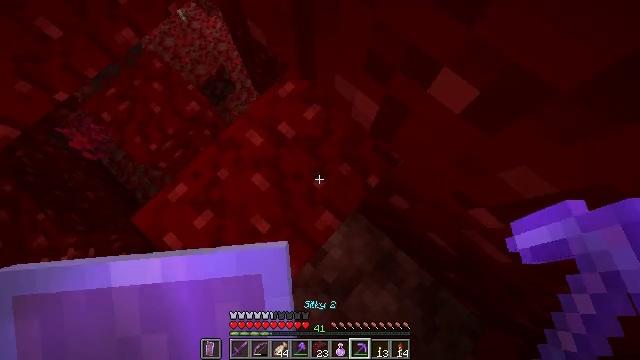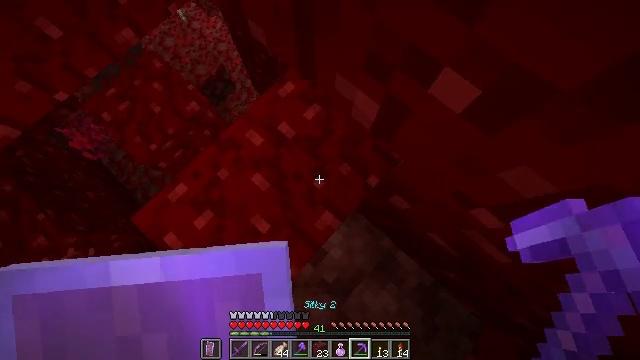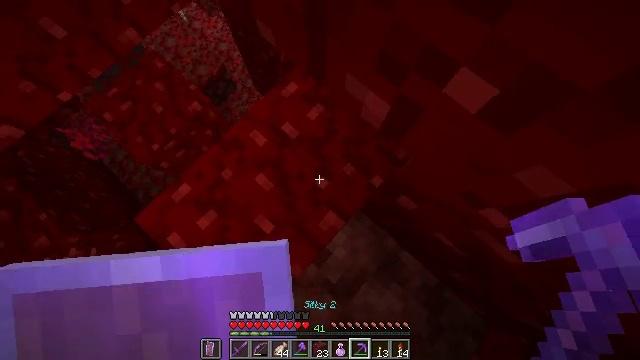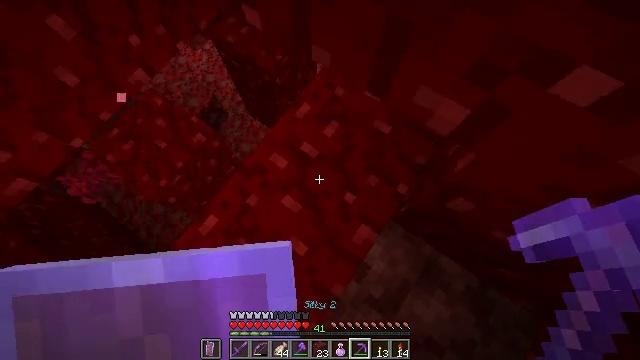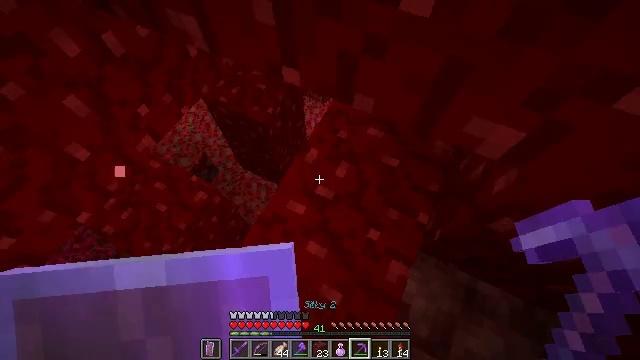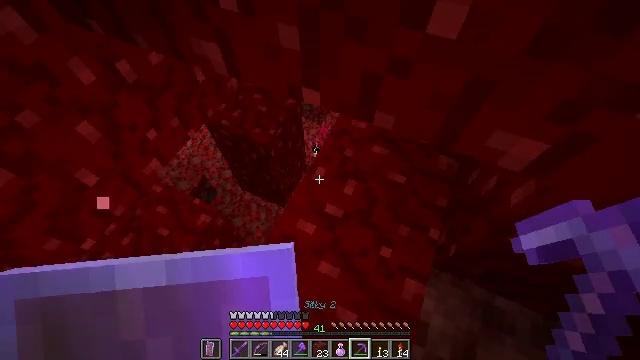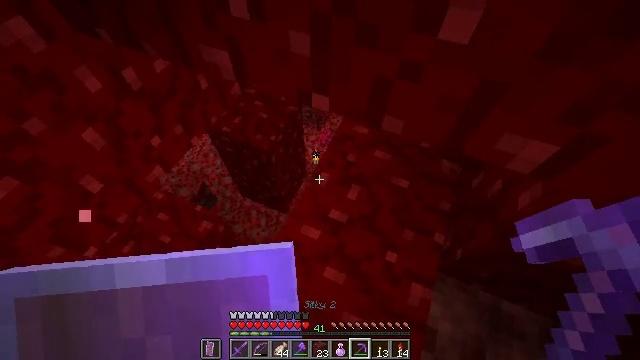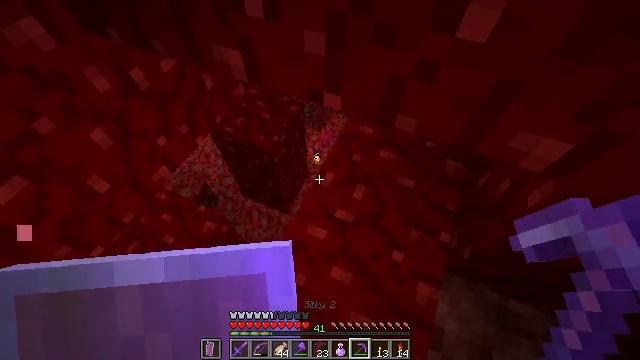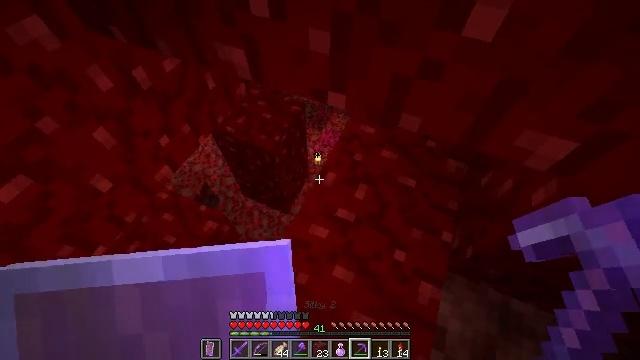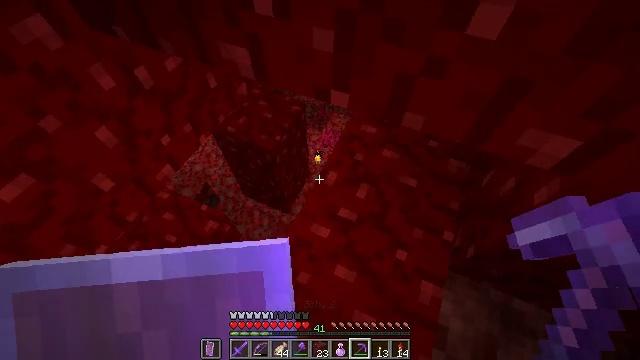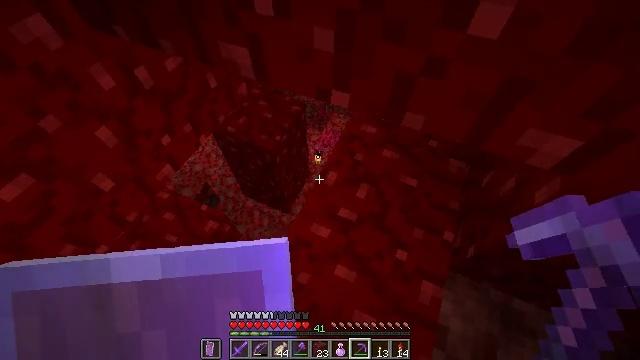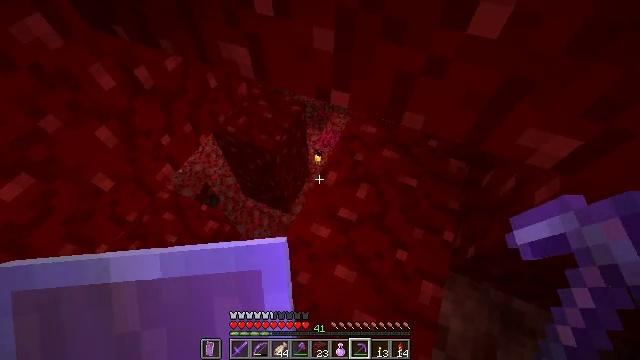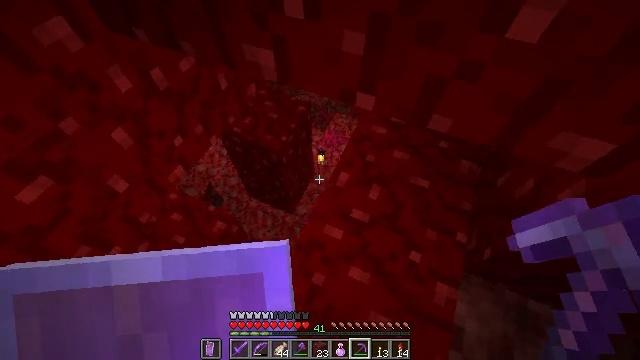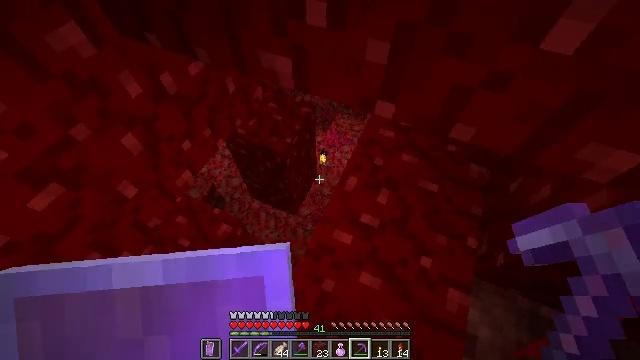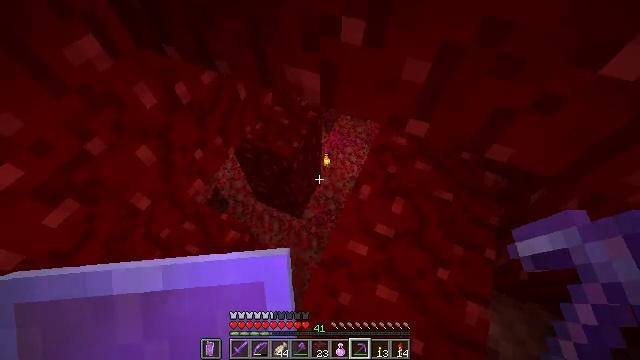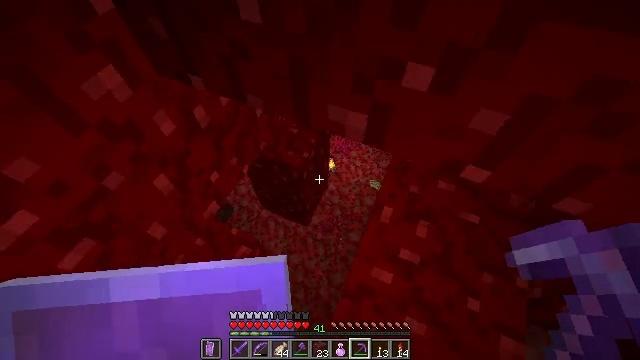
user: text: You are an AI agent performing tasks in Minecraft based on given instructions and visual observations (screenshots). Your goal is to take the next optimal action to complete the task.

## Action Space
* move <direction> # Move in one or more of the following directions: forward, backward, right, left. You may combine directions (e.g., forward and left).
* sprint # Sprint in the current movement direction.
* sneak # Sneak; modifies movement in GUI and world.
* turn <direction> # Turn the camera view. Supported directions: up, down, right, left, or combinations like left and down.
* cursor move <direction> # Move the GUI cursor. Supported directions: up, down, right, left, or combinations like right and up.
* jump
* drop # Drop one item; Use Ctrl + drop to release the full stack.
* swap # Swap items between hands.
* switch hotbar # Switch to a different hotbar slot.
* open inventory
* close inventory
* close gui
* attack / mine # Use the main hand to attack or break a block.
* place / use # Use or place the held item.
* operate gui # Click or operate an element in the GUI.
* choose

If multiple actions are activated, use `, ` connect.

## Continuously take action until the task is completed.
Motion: motion action
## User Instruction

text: Break the crimson stem to collect it.
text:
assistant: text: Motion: no_op
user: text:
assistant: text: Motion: move left
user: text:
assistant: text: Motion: move left, turn right and up
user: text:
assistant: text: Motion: move left, turn right and up
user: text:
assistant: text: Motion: turn right and up
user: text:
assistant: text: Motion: turn up
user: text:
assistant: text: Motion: no_op
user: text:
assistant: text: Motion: no_op
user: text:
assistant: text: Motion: no_op
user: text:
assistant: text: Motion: no_op
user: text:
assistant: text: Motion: no_op
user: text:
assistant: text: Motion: move left
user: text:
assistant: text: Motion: move forward and move left
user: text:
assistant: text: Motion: move forward and move left
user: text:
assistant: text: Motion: move forward
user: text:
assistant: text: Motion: move forward
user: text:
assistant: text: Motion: move forward
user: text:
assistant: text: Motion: no_op
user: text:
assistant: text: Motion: no_op
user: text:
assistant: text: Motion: no_op
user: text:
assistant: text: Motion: no_op
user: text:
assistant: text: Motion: no_op
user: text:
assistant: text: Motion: no_op
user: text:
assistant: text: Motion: no_op
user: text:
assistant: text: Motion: no_op
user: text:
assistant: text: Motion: no_op
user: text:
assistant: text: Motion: no_op
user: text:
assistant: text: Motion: no_op
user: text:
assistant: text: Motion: no_op
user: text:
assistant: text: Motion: no_op